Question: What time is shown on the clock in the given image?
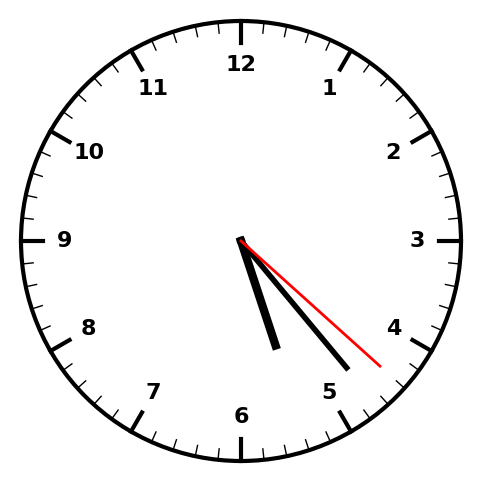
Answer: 05:23:22